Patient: sex M, age 48
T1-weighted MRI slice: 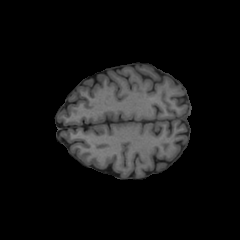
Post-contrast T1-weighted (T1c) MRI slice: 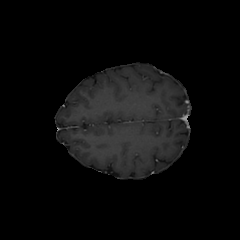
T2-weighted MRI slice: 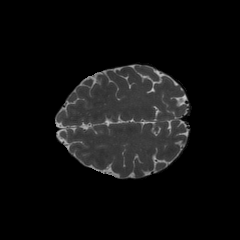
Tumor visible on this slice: no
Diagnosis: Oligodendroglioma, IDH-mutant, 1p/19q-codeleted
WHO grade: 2